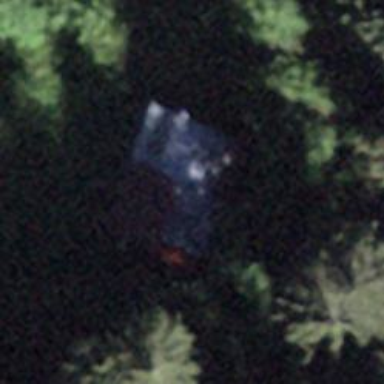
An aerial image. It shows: Wilderness hut cabin with rainwater tank for drinking water.